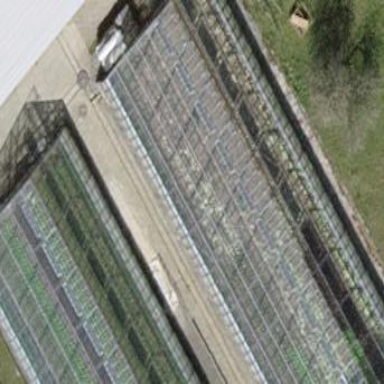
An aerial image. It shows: Area dedicated to greenhouse horticulture.